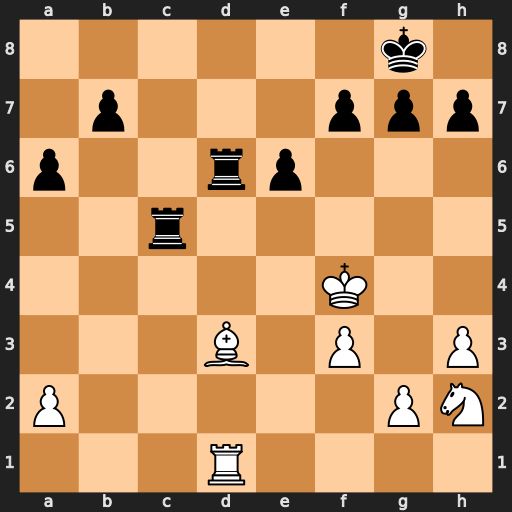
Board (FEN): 6k1/1p3ppp/p2rp3/2r5/5K2/3B1P1P/P5PN/3R4
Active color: w
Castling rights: -
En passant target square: -
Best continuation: Bxh7+ Kxh7 Rxd6